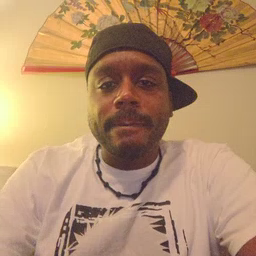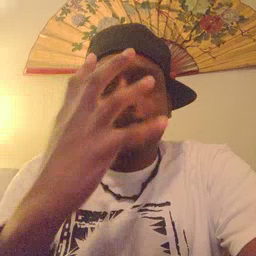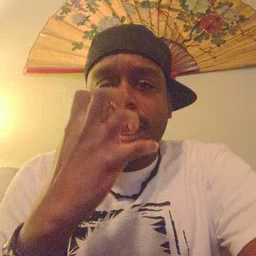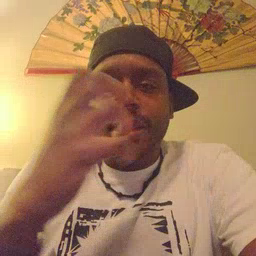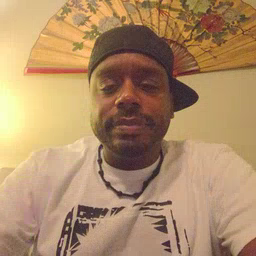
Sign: mad